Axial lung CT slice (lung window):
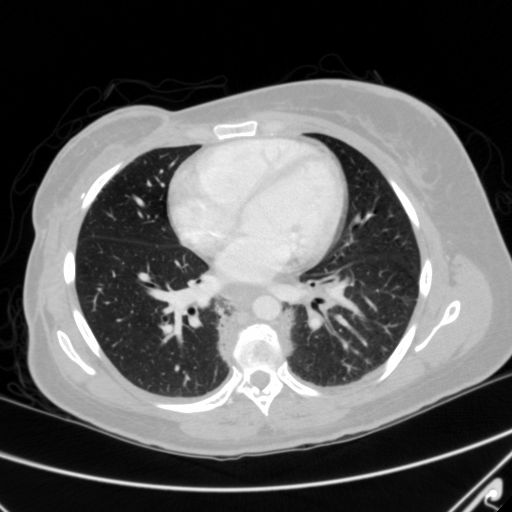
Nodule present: no